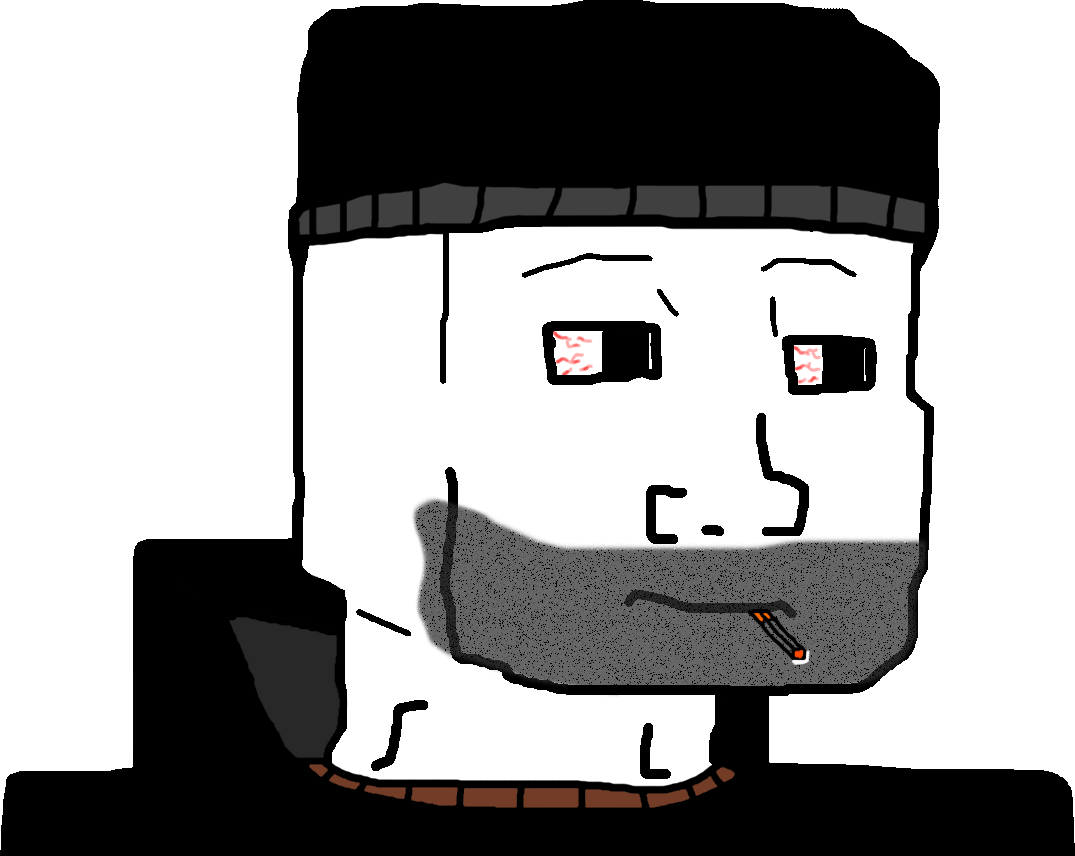
Label: 5_Doomer